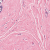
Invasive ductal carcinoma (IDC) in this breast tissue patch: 0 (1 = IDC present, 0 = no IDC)